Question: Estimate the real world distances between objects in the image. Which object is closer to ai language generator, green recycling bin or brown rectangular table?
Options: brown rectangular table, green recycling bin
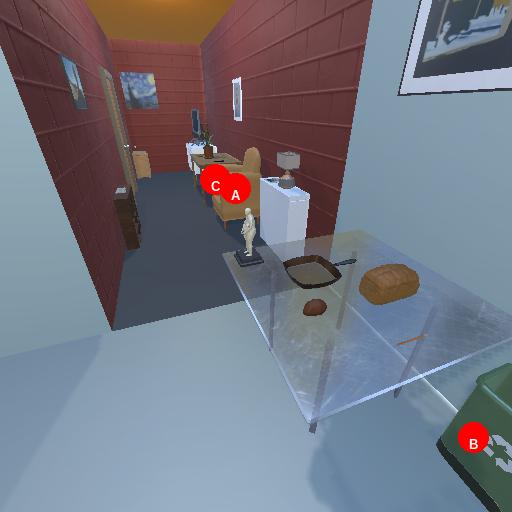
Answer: brown rectangular table